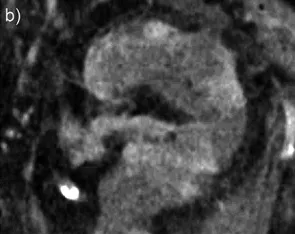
Computed tomography of patient's abdomen. Coronary. Computed tomography with contrast media showing several large infarct areas in the transplanted kidney (left iliac fossa). The renal artery is perfused. Slide size of computed tomography is 1.25 mm.
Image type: radiology (ct)